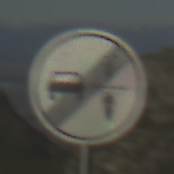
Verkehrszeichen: EndeVerbotUeberholenEinspurigeFahrzeuge
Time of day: SunriseSunset
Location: Outdoor (Nature)
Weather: PartlyCloudy
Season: NotSpecified
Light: Natural